Question: Count the number of objects in the diagram.
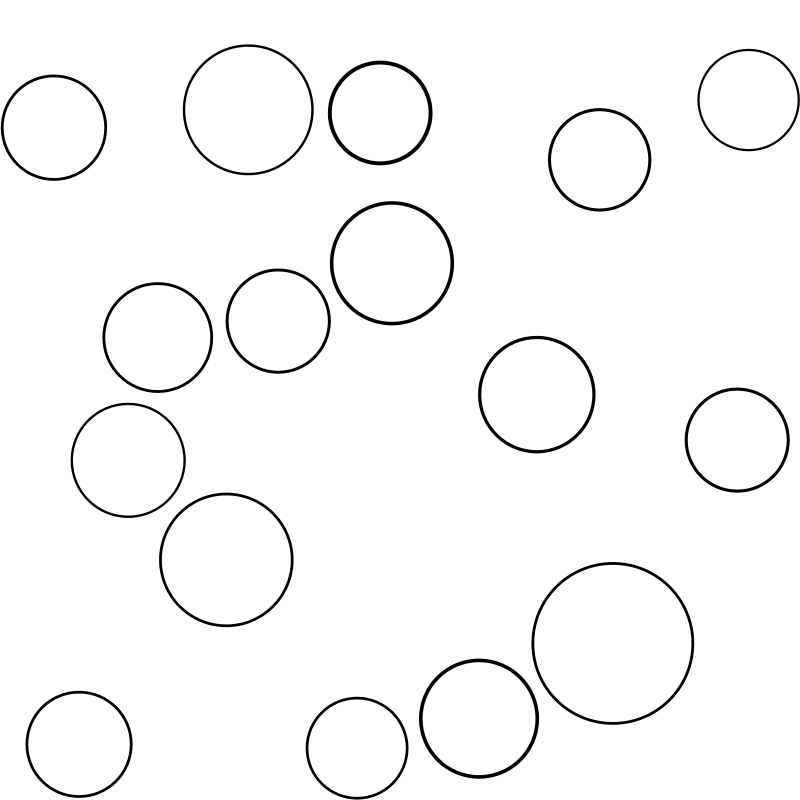
Answer: 16